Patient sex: F
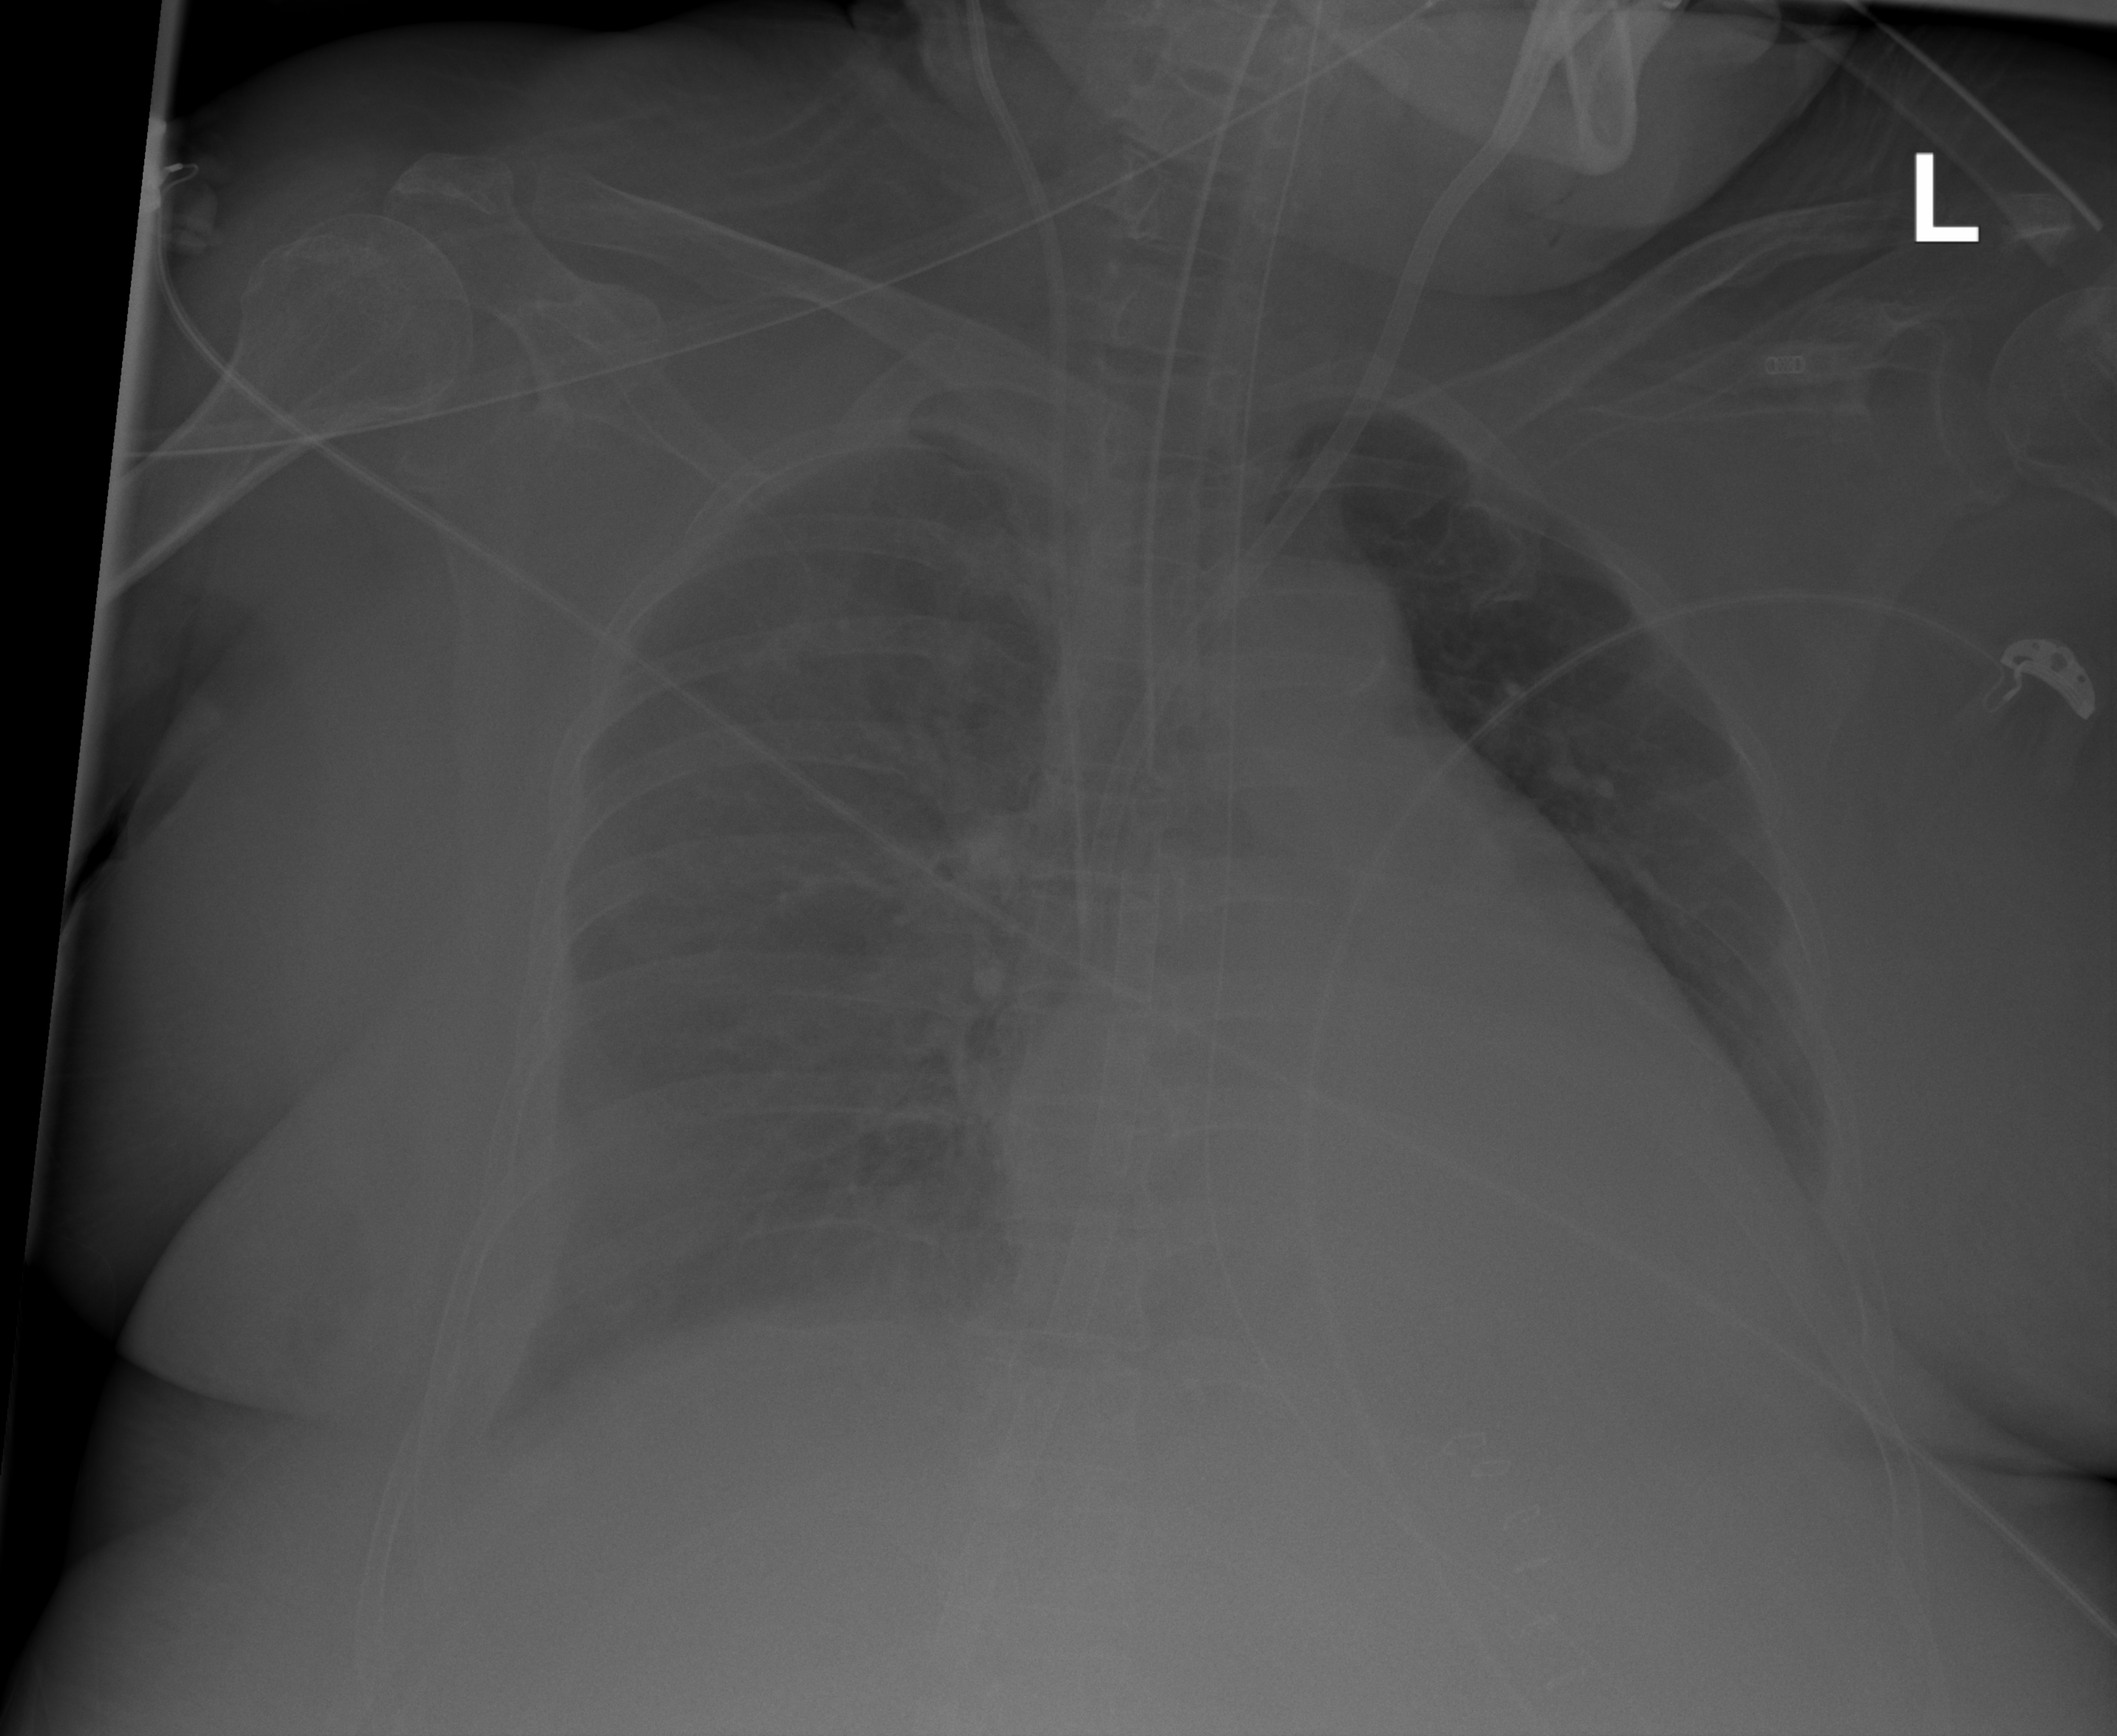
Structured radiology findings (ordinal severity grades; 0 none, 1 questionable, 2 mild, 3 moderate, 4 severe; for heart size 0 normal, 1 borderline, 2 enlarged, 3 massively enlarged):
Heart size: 1
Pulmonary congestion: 2
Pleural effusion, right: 2
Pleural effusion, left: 1
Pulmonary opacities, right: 0
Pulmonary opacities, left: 0
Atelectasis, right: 2
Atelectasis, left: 2